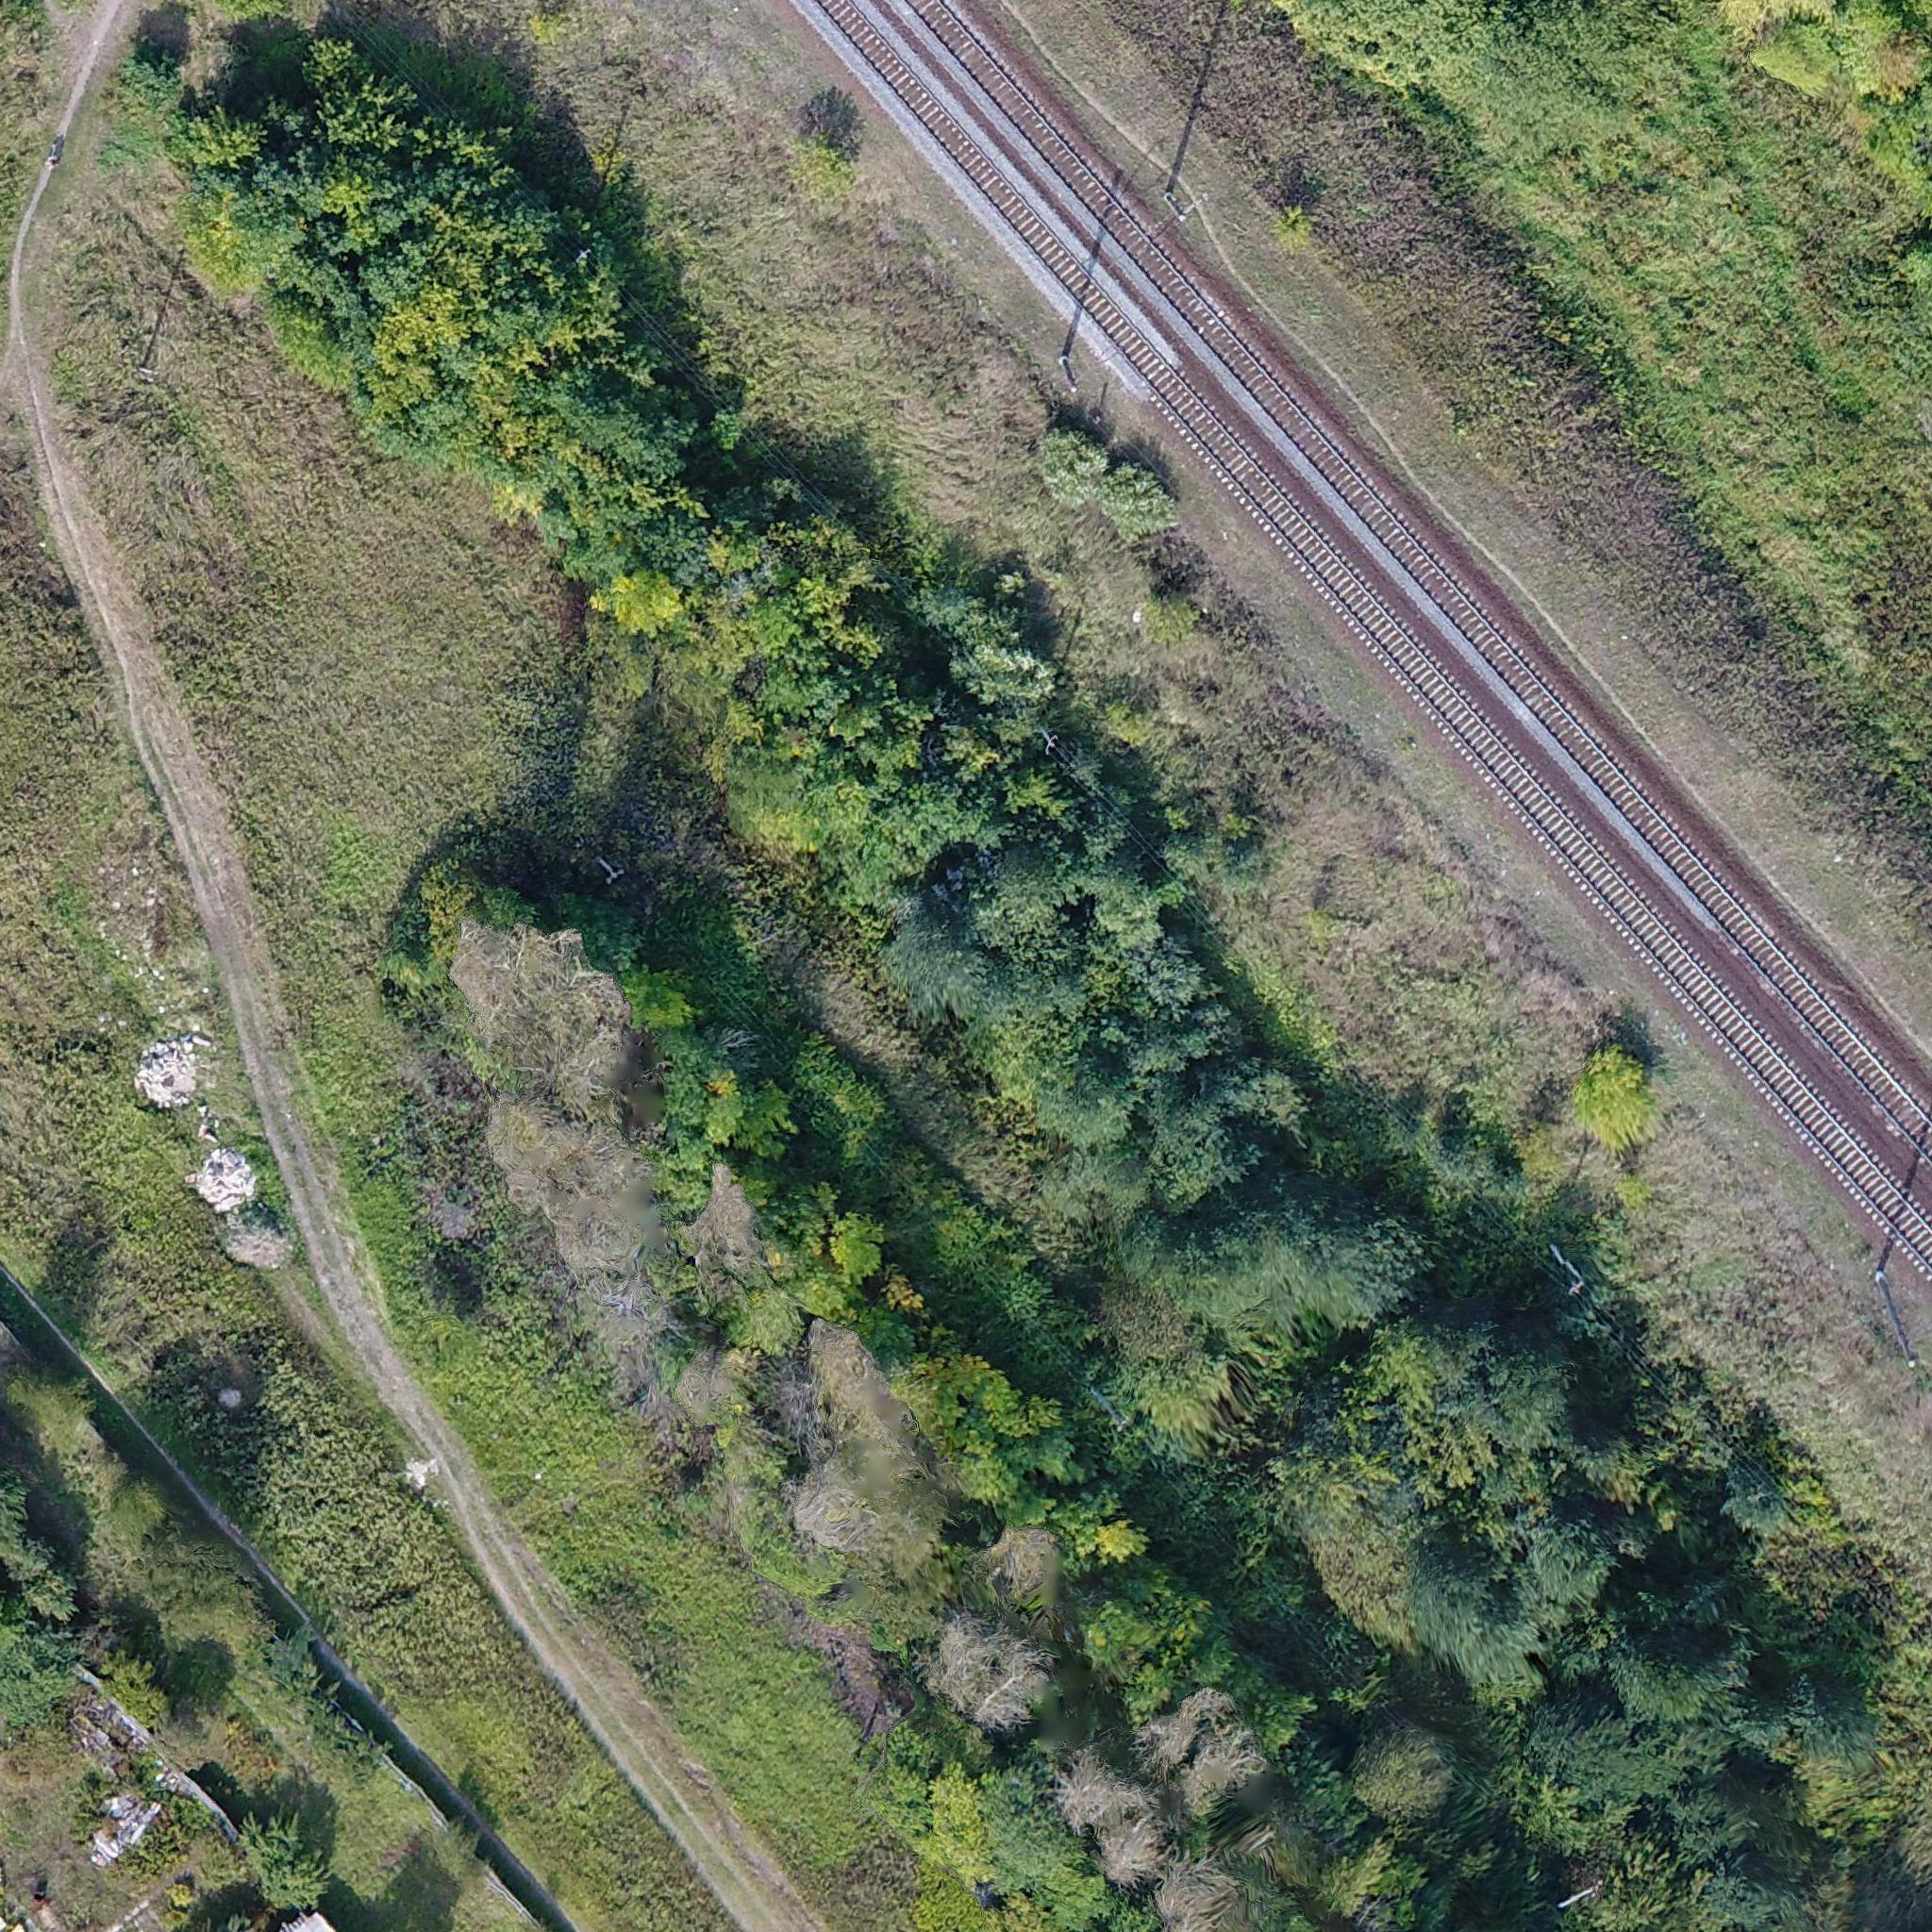
Biome: Sarmatic mixed forests